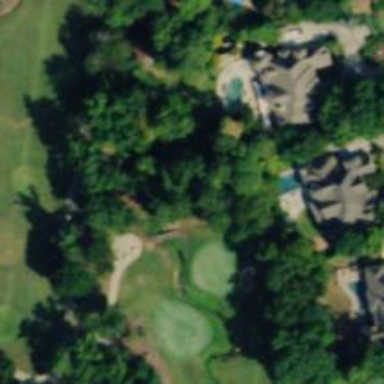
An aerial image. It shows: Path used for both walking and golf.